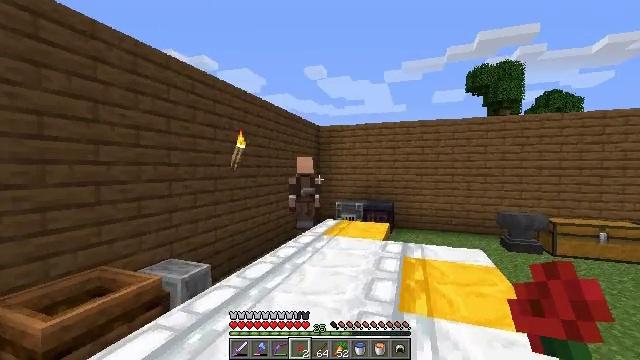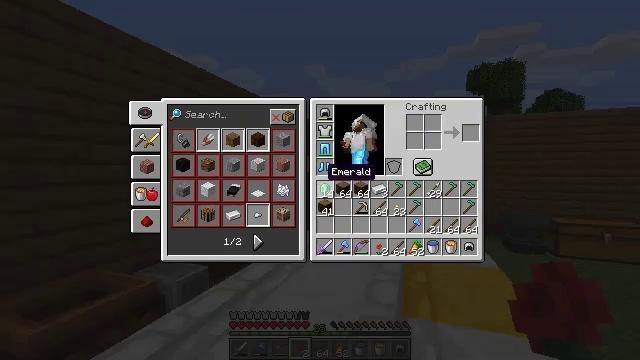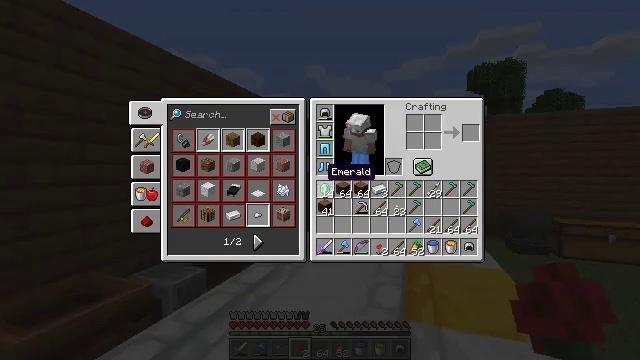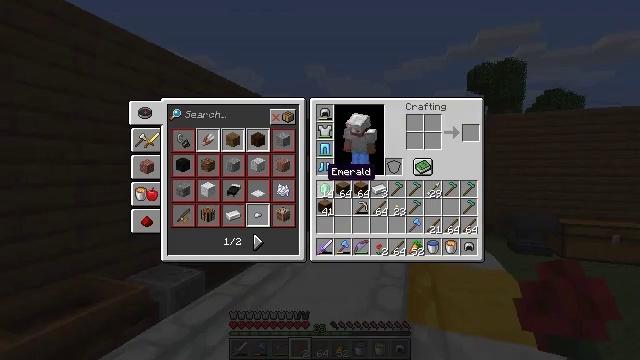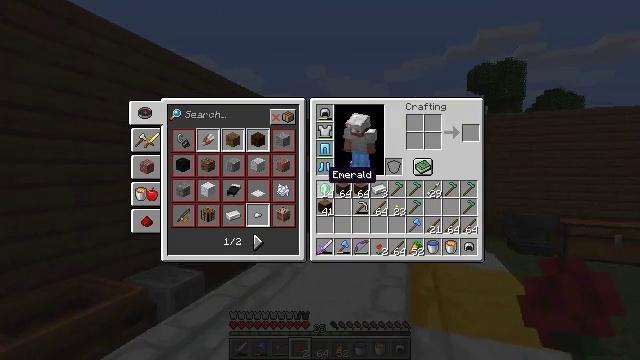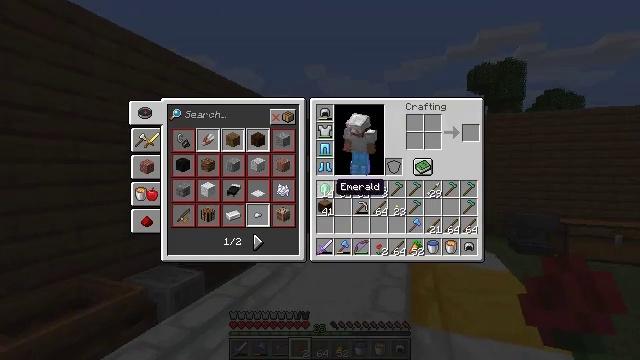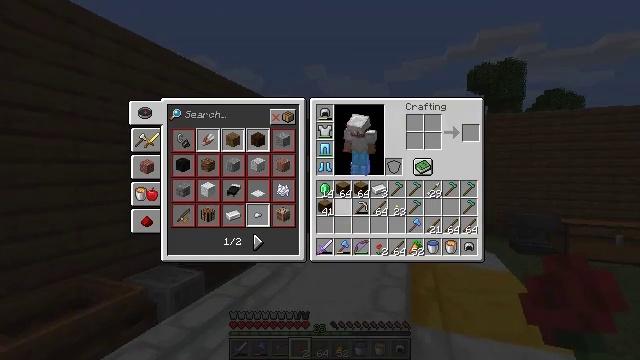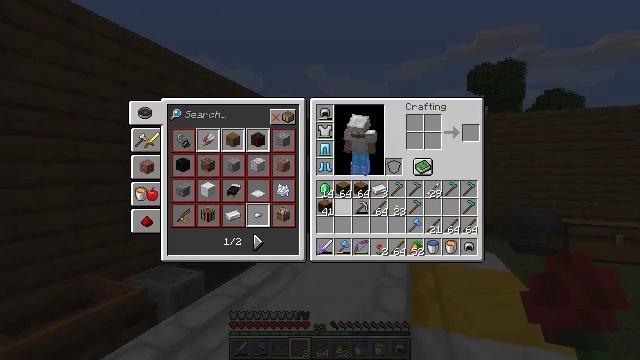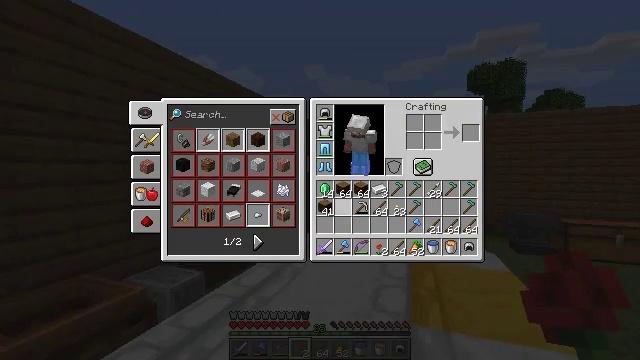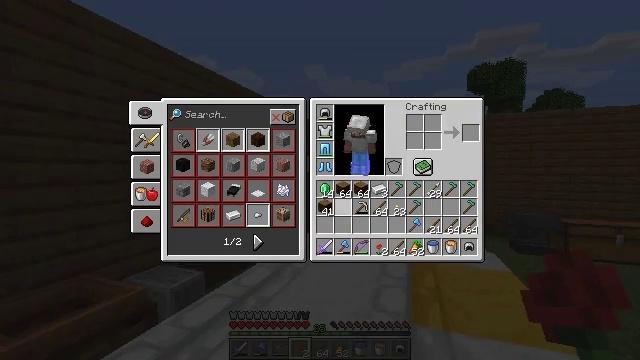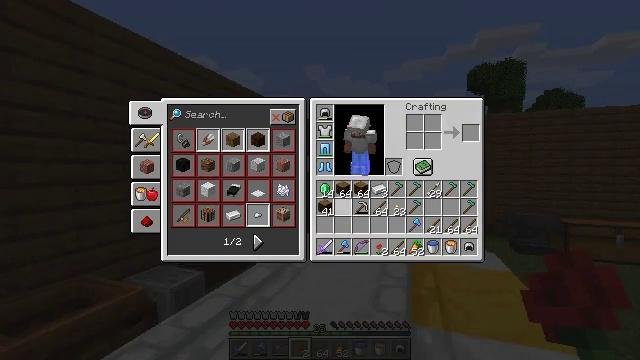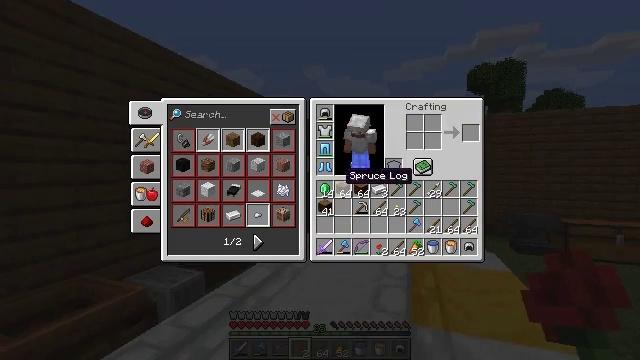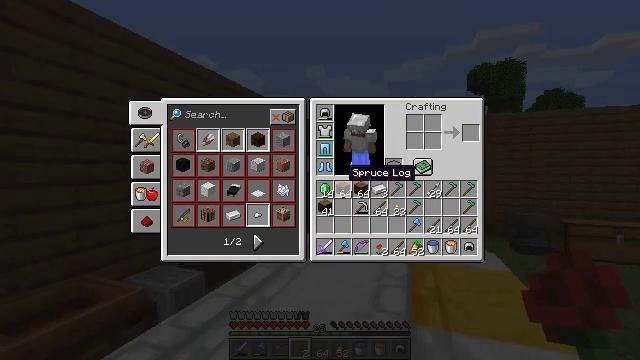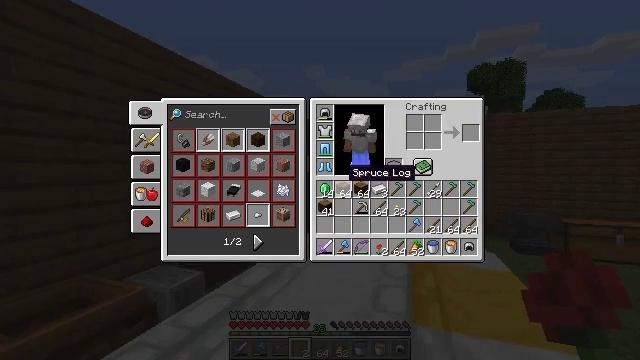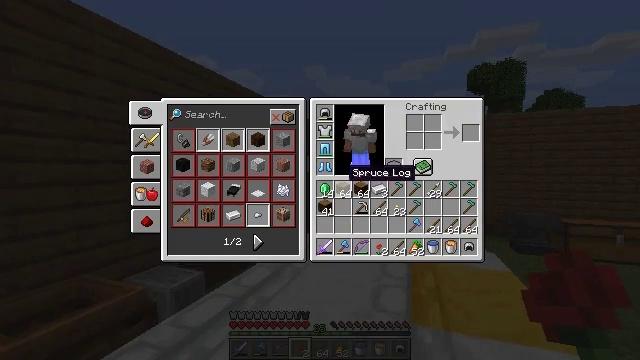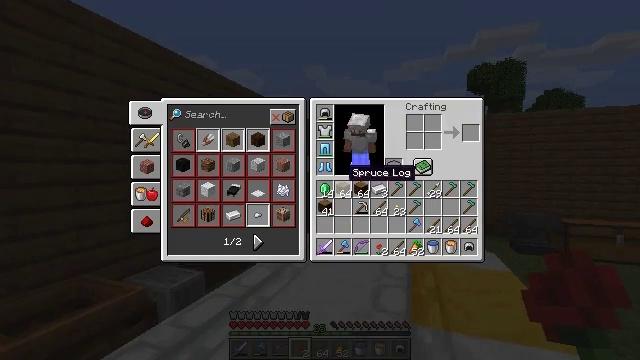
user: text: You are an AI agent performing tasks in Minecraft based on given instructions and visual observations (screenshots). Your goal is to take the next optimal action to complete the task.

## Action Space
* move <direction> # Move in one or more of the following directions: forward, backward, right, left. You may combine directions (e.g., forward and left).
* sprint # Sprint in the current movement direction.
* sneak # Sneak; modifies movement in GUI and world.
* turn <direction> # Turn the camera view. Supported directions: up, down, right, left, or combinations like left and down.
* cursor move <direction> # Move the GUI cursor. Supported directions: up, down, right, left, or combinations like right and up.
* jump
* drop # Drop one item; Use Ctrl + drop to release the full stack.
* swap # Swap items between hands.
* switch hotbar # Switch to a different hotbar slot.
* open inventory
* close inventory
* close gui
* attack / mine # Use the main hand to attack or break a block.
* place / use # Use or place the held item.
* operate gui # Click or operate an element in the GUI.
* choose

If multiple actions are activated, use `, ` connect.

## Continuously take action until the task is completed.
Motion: motion action
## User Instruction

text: Remove a diamond hoe from the inventory.
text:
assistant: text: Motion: move forward, close inventory
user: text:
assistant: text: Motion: move forward, close inventory
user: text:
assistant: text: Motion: close inventory
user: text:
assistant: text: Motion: close inventory
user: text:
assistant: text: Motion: cursor move right and down, open gui
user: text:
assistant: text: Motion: cursor move down
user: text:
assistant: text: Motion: no_op
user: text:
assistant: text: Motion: no_op
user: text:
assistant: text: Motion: no_op
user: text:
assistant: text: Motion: cursor move up
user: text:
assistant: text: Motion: cursor move up
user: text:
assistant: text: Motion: no_op
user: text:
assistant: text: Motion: no_op
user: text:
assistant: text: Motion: no_op
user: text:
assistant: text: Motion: no_op
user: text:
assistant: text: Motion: cursor move right and down
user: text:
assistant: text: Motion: cursor move right
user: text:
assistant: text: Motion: cursor move right
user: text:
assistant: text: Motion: cursor move right
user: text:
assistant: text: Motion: turn right, close gui
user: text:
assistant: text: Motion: turn right, open inventory
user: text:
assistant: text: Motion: turn right
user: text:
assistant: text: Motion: move forward, turn right and down
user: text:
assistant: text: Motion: move forward, turn right and down
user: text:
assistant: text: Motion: move forward, sprint, turn right and down
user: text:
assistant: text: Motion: move forward, sprint
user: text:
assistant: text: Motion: move forward, sprint
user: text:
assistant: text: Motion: move forward, sprint
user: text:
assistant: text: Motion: move forward, sprint
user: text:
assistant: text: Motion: move forward, sprint, turn up, jump